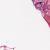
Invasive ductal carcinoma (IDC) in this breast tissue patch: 0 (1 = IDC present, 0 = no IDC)